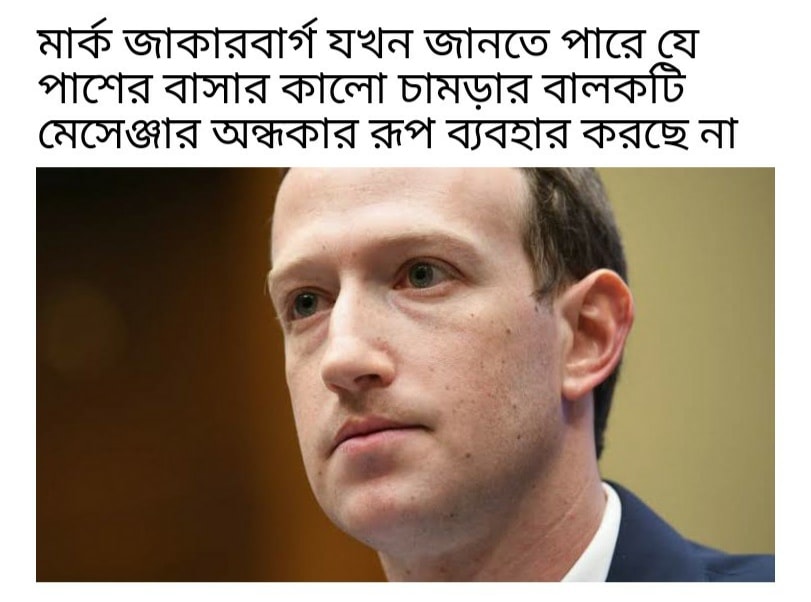
Caption: মার্ক জাকারবার্গ যখন জানতে পারে যে পাশের বাসার কালো চামড়ার বালকটি মেসেঞ্জার অন্ধকার রূপ ব্যবহার করছে না
Label: non-hate